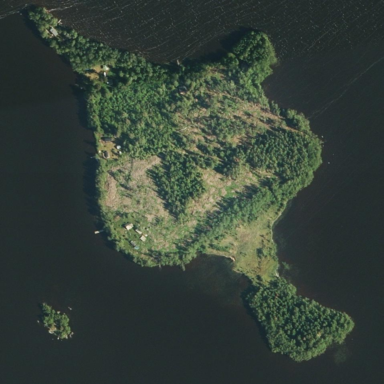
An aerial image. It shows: Islet surrounded by woodland.